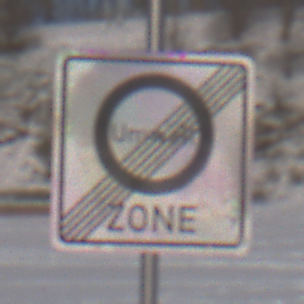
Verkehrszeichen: EndeUmweltzone
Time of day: MorningAfternoon
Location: Outdoor (Nature)
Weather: PartlyCloudy
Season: Winter
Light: Natural